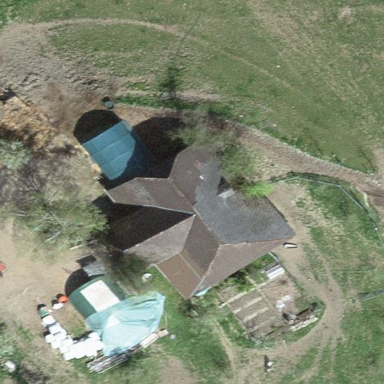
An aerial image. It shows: Farm building.